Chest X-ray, AP view. Patient: 65 years old, sex M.
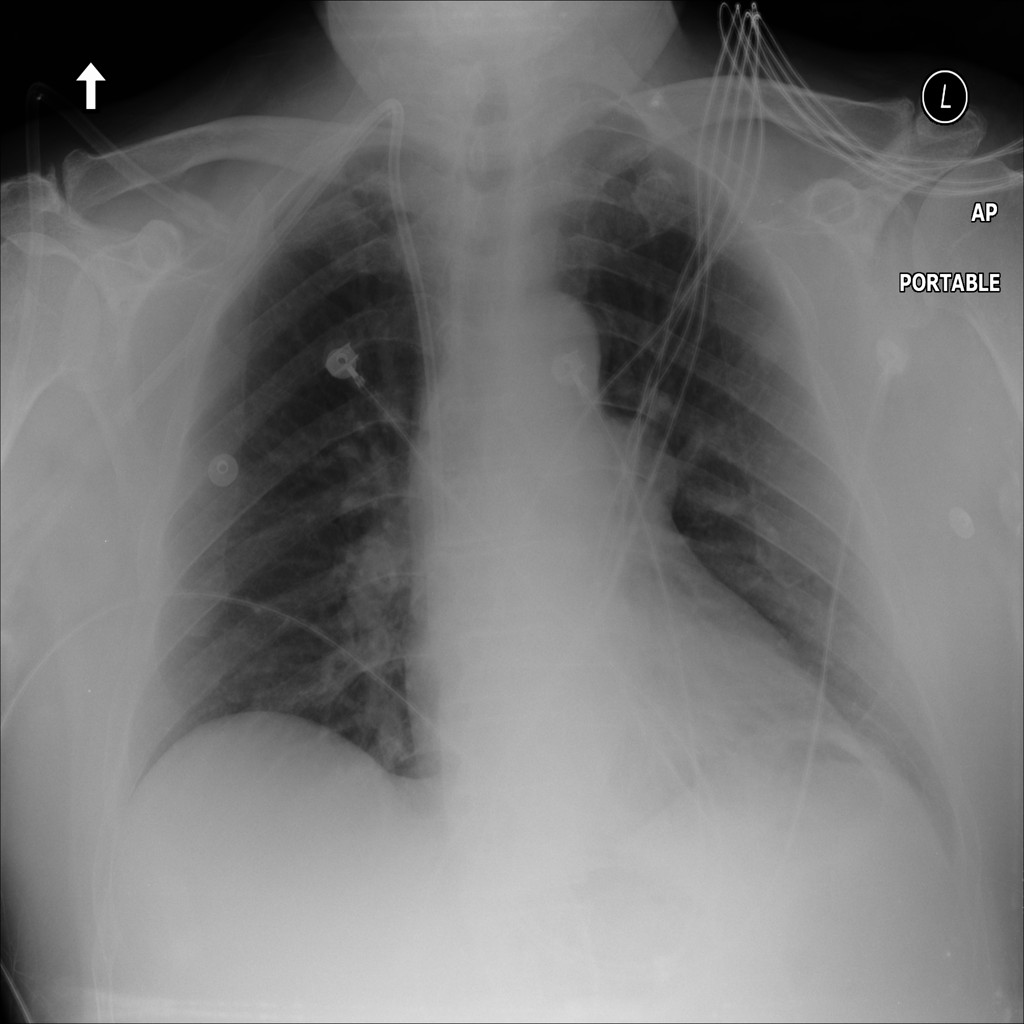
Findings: Mass, Nodule